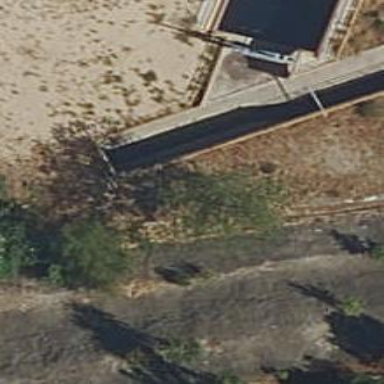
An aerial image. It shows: Retaining wall.